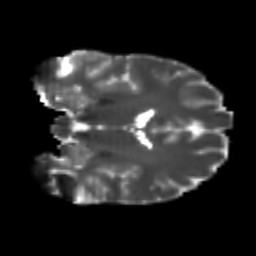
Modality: T2w
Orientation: coronal
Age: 20
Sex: male
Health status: healthy
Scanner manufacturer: philips
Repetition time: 7.384 s
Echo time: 0.08599 s